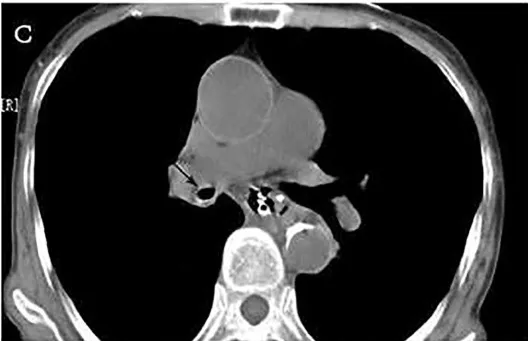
Chest computed tomography (CT) and fluoroscopy. (C,D) CT and fluoroscopy (pulled dimeglumine via mediastinal drainage tube) showed the fistula of bronchus is healed.
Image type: radiology (ct)